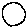
Label: circle